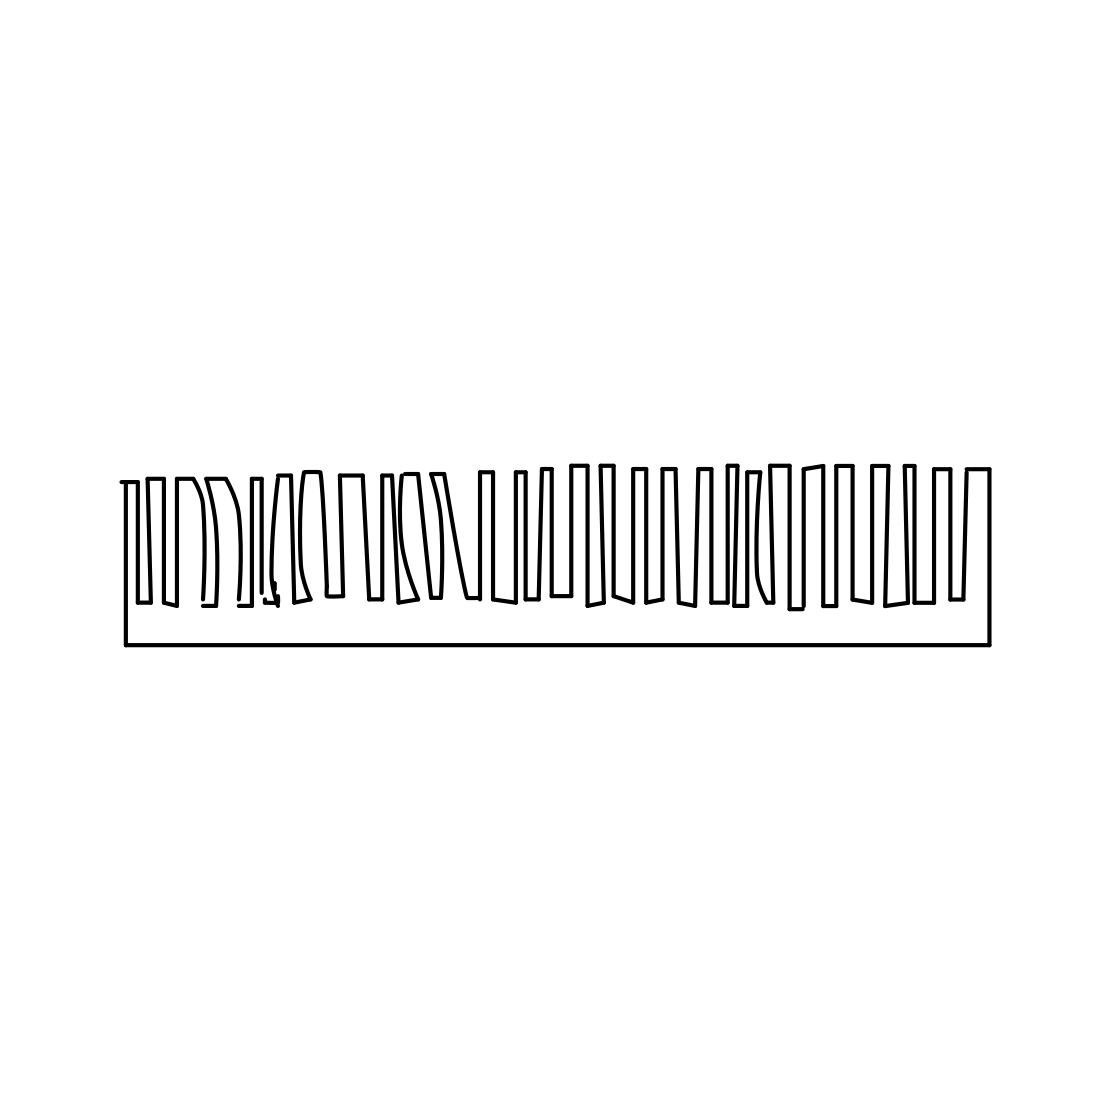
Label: comb